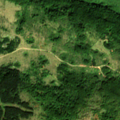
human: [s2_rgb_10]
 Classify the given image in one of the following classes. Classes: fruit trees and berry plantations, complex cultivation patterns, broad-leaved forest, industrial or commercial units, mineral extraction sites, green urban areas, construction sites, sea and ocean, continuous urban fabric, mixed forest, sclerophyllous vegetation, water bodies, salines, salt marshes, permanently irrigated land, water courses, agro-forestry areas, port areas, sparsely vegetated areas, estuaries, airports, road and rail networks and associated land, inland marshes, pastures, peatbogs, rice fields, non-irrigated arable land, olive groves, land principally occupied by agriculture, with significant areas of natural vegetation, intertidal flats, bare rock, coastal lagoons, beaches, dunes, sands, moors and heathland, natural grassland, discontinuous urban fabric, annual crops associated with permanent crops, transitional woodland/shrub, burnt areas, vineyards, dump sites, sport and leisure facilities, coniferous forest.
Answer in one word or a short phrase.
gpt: broad-leaved forest, coniferous forest, natural grassland, transitional woodland/shrub